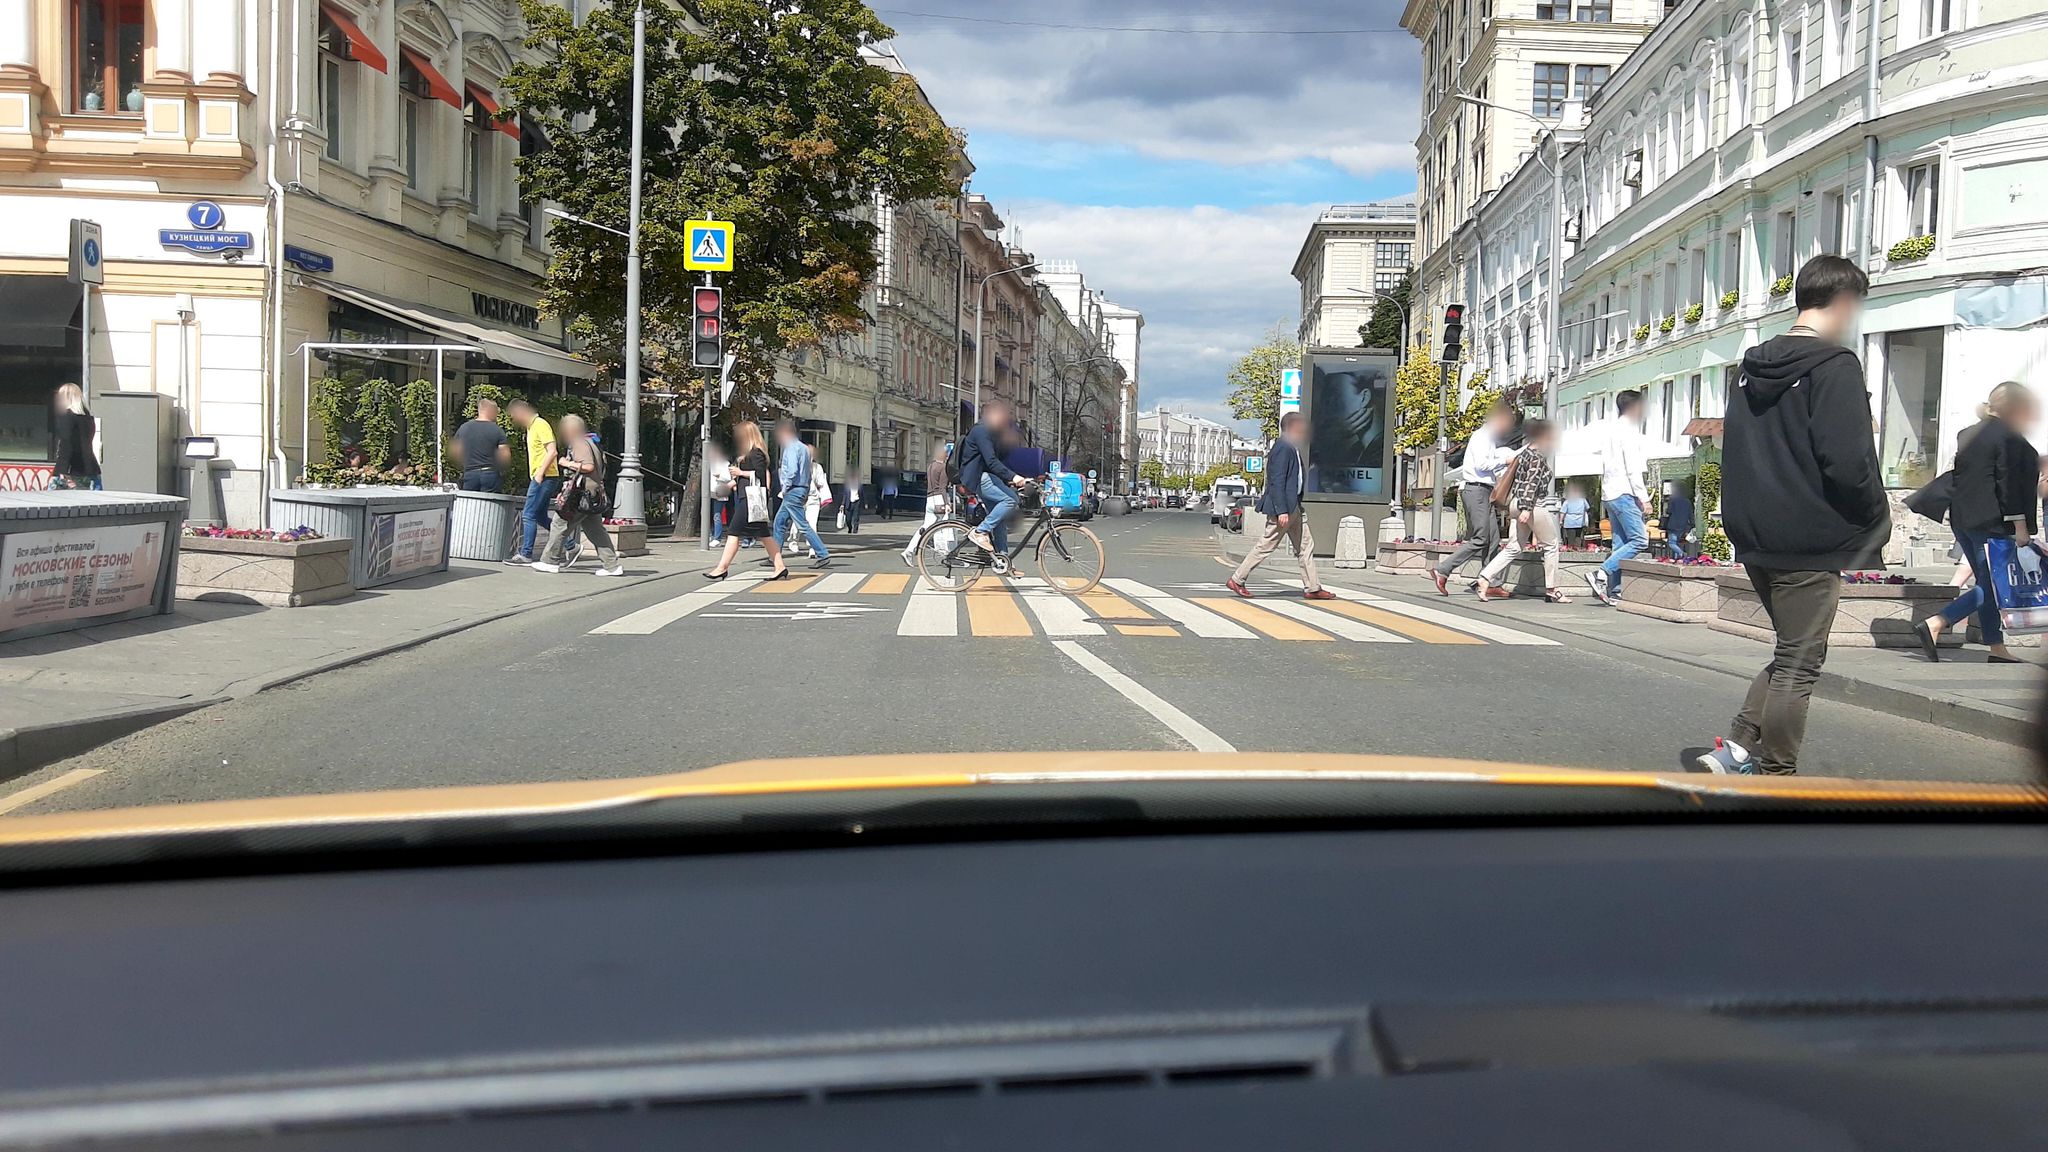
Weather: clear
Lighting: day
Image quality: good
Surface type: driving surface
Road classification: tertiary
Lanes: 2
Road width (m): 3.5
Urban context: urban centre
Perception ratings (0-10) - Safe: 3.85, Lively: 9.07, Beautiful: 6.03, Boring: 0.5, Depressing: 3.59, Wealthy: 5.44